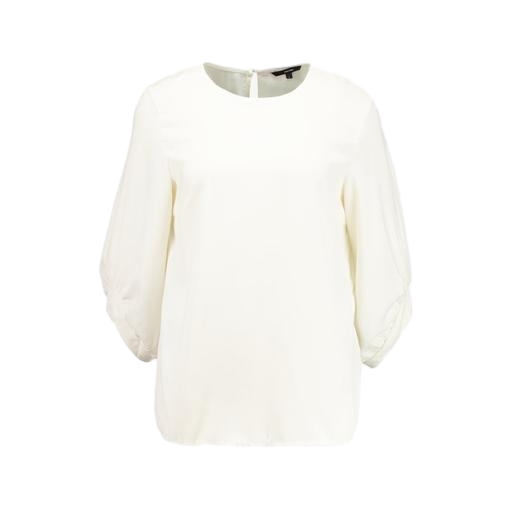
white three-quarter-sleeve top only macy, white stretch faille lantern sleeve tunic, bishop sleeve blouse, white background